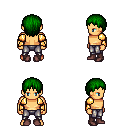
a pixel art fantasy rpg character, male body template, human, tanned skin, gold arm armor, metal pants, green plain hairstyle, maroon shoes, four views (front, back, left, right), 2x2 character sprite sheet, small pixel art, hard edges, no anti-aliasing